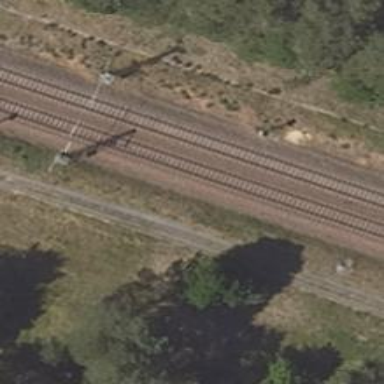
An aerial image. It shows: Railway signal.